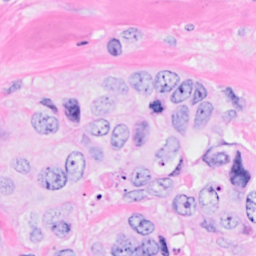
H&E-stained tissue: Breast